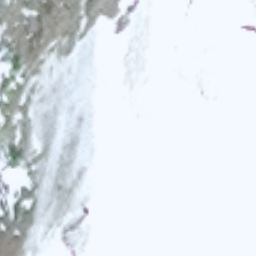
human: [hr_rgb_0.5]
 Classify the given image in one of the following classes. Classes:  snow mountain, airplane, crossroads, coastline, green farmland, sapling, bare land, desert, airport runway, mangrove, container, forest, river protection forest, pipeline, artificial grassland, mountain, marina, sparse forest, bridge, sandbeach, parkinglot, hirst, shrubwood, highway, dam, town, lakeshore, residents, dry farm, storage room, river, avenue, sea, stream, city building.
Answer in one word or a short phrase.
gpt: snow mountain